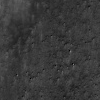
Atmospheric dust classification: not_dusty